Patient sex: M
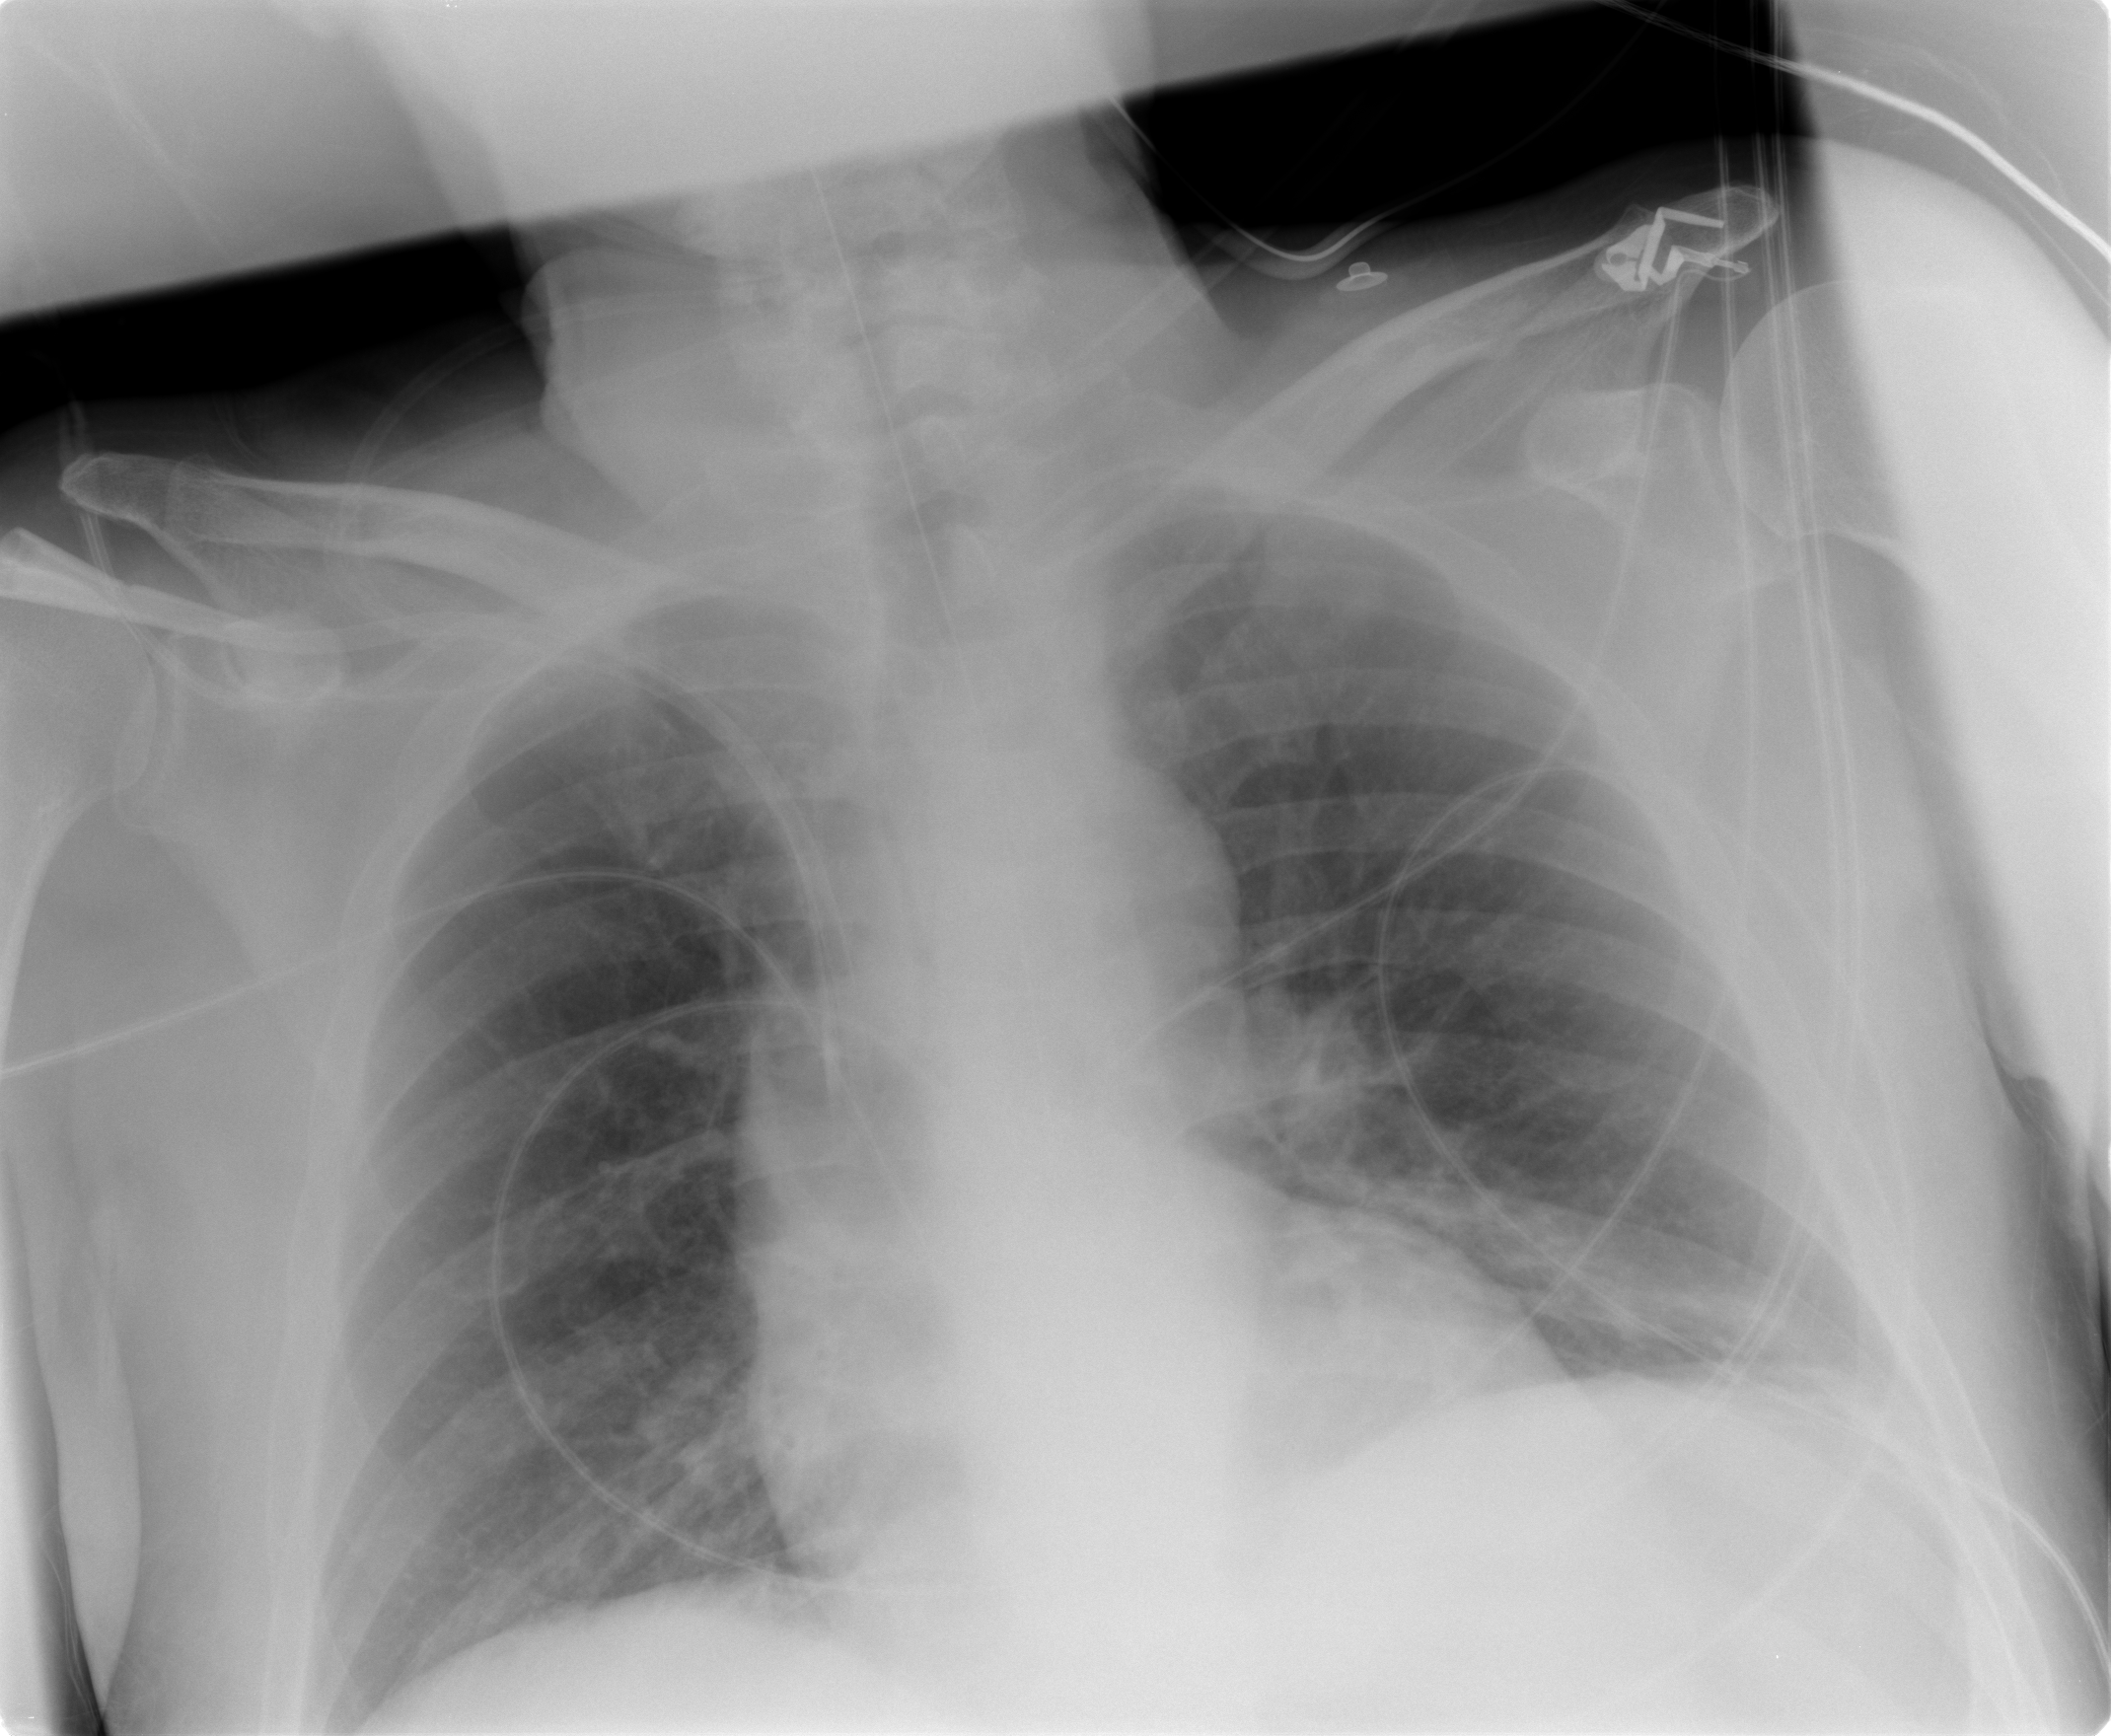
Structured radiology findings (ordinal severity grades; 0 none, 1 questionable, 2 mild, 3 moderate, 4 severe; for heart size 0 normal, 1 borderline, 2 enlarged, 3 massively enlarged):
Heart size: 0
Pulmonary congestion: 0
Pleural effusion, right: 0
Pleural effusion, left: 0
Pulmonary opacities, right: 0
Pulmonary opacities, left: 0
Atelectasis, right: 0
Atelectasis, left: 1